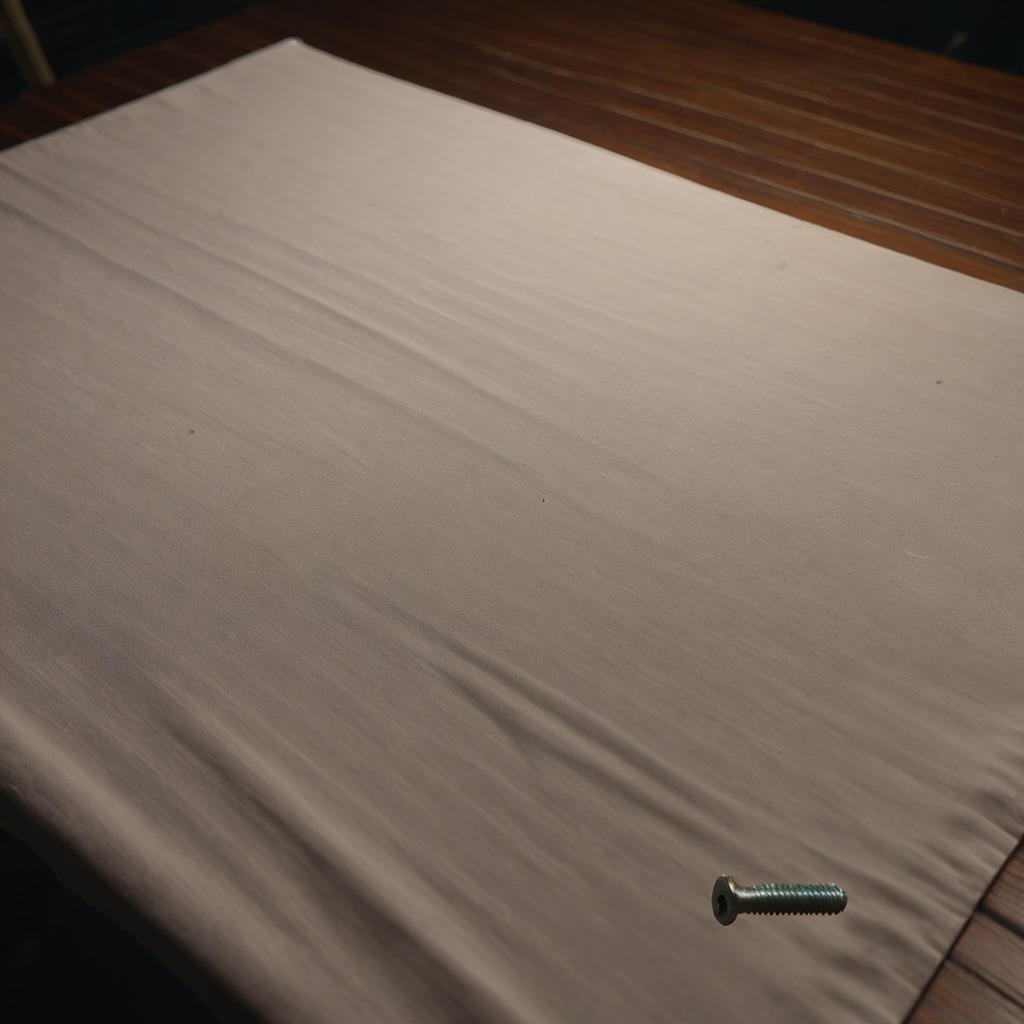
A metal screw is lying on the wooden table.